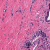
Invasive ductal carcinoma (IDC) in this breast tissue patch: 0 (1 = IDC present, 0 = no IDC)